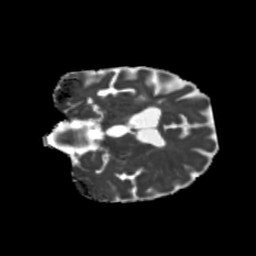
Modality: MD
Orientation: coronal
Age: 64
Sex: male
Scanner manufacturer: siemens
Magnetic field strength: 3 T
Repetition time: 5.25 s
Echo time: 0.08 s